Question: In this diagram, the green dot is the starting point and the blue dot is the destination. How many different simple paths are there?
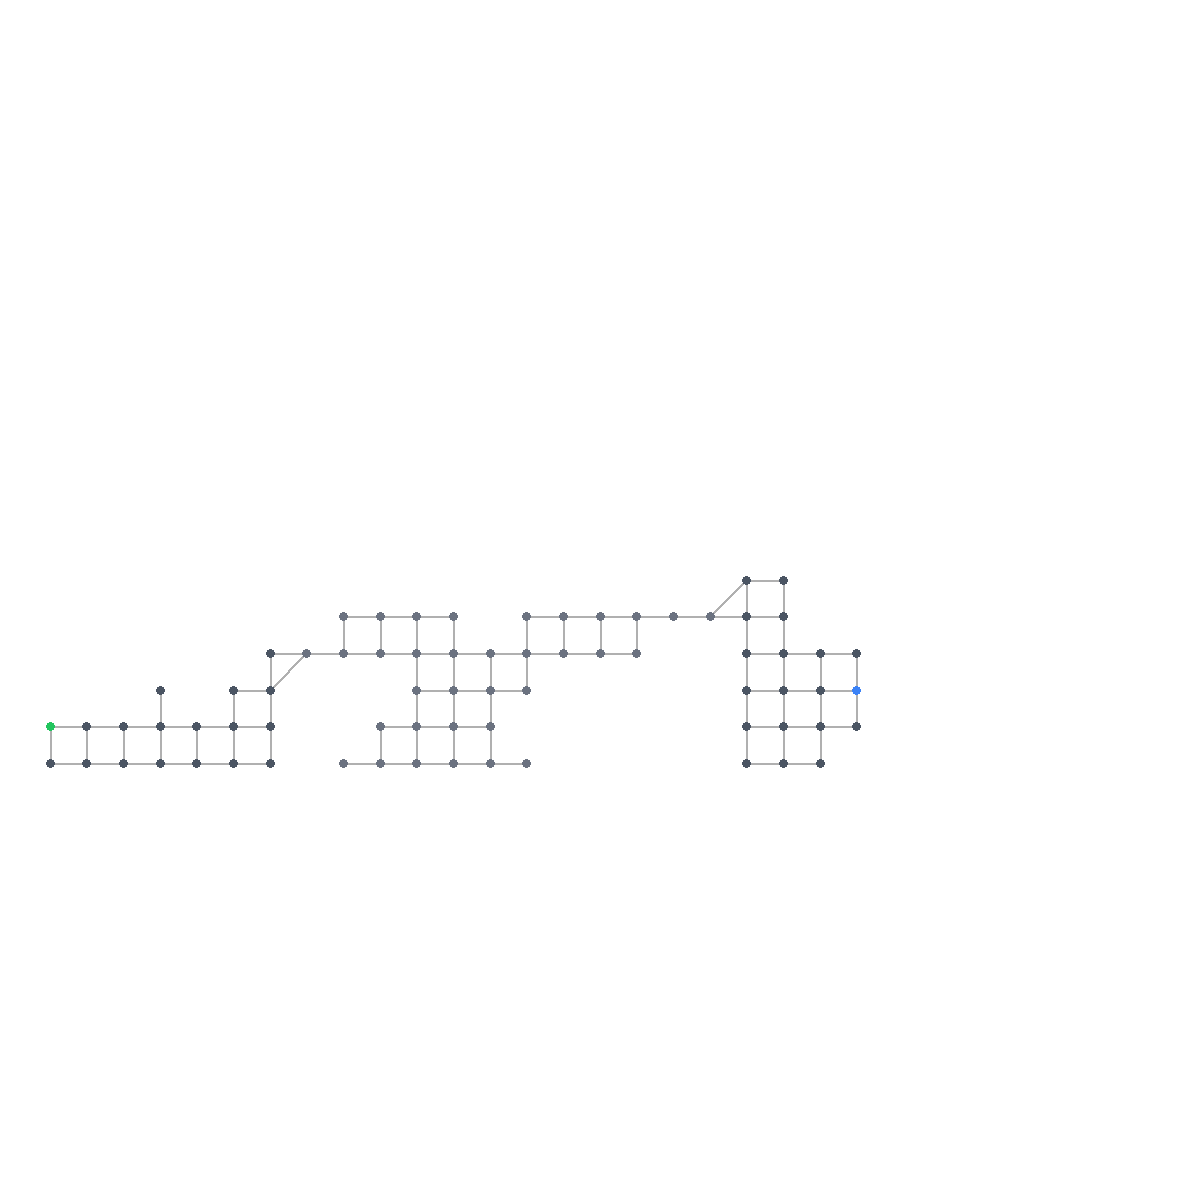
Answer: 414296064